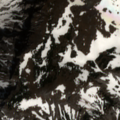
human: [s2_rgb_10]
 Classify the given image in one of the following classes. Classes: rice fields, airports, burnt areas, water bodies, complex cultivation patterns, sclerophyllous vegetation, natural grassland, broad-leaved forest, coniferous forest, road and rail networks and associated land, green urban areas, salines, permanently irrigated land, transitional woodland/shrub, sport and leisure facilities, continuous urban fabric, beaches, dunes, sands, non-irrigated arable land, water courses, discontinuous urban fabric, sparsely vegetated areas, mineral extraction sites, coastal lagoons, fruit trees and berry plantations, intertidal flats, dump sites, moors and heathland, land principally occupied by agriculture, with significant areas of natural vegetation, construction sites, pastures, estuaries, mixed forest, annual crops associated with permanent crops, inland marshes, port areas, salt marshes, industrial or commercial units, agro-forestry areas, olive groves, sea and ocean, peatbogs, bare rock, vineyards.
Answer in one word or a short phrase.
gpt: natural grassland, moors and heathland, bare rock, sparsely vegetated areas